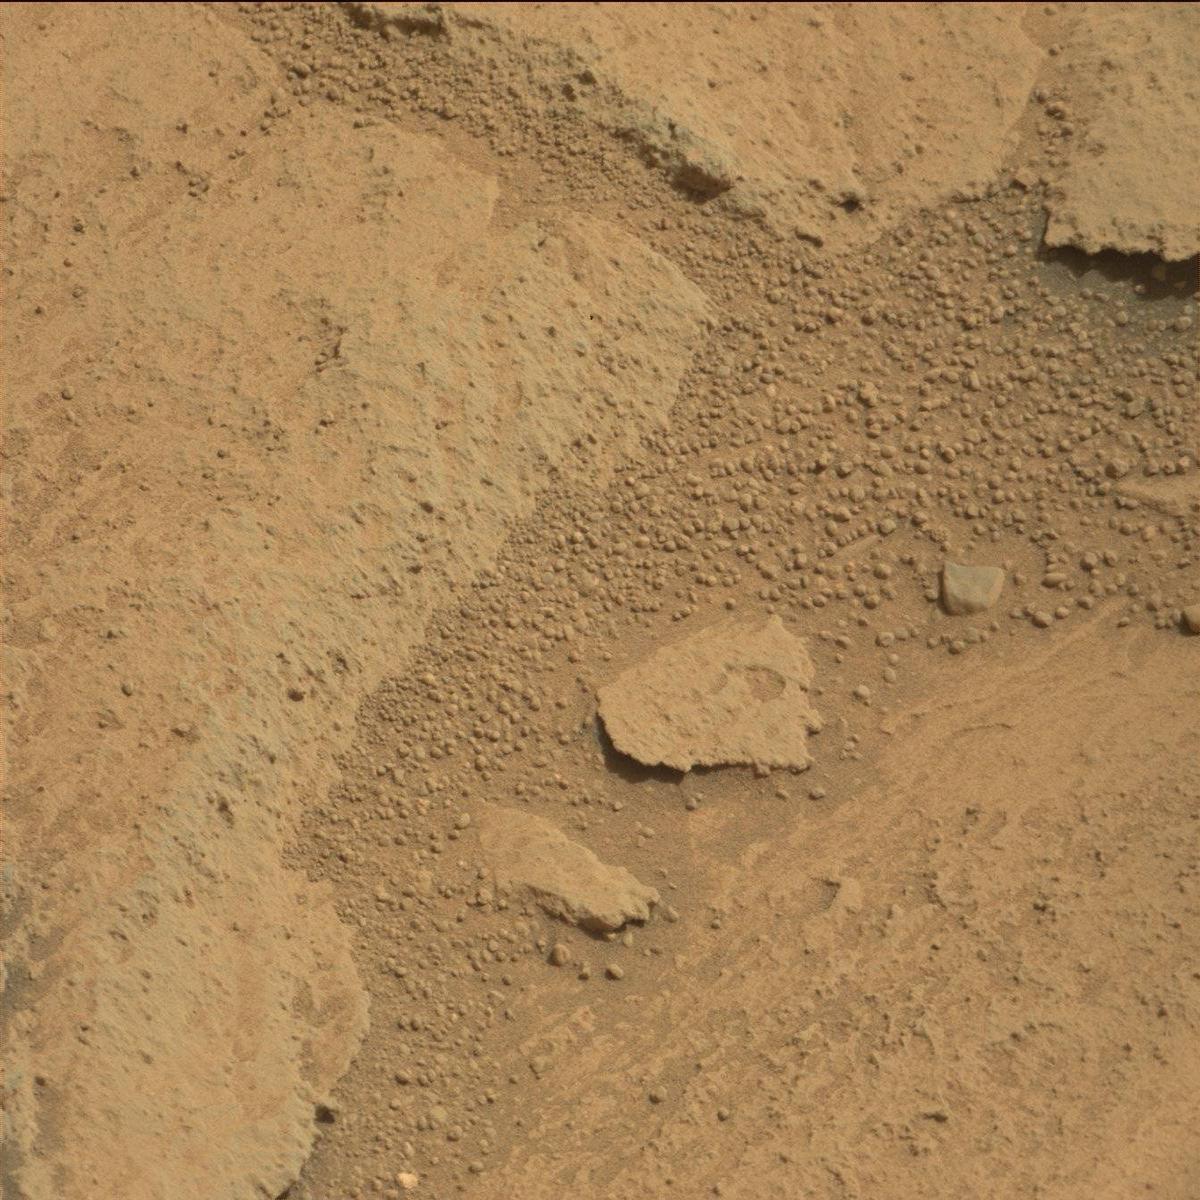
Terrain classes present: Bedrock, Rock, Sand / Soil